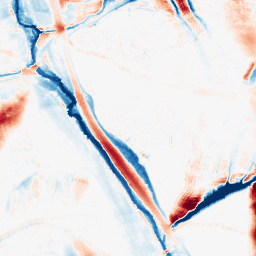
Category: morphological
Decomposition family: morphological_ellipse
Decomposition parameters: operation: average
width: 20
height: 50
Upsampling method: cubic_catmull_rom
Upsampling parameters: scale: 8
Upsampling scale: 8